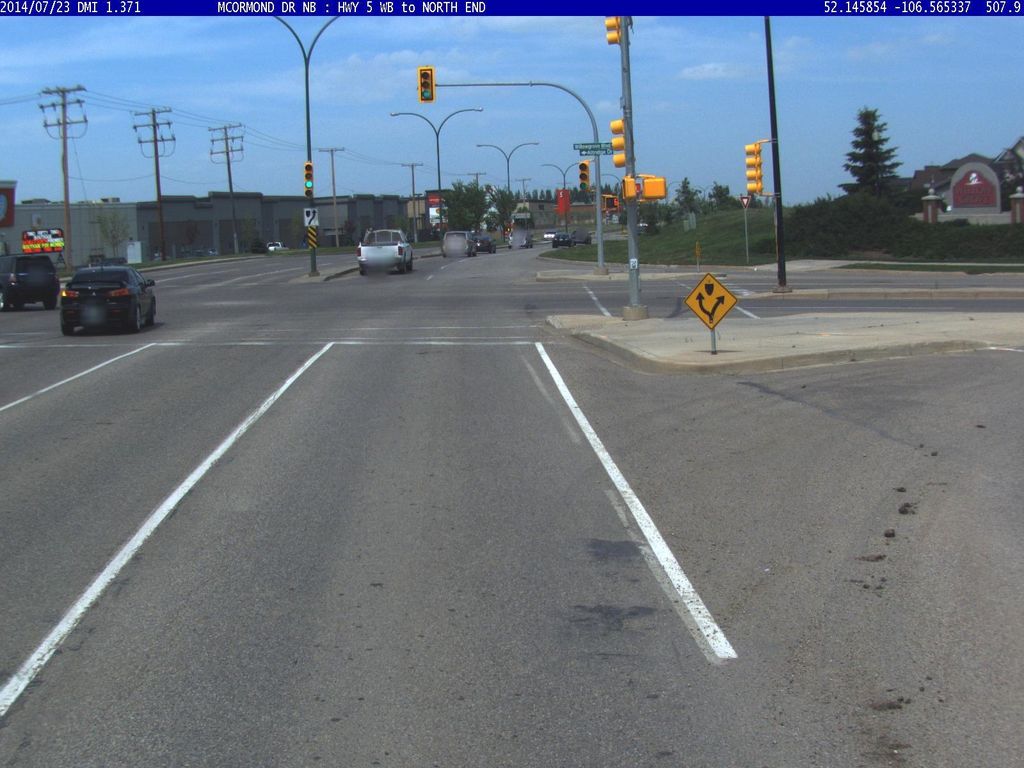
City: saskatoon